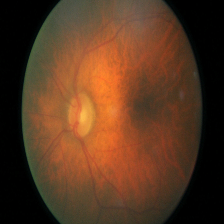
Diabetic retinopathy grade: Moderate